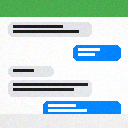
Screen state: on